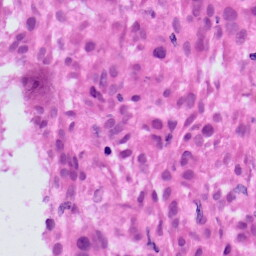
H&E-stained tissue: Skin